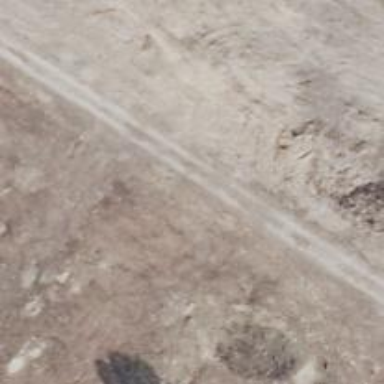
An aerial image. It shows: Dirt track road with grade 4 track type.